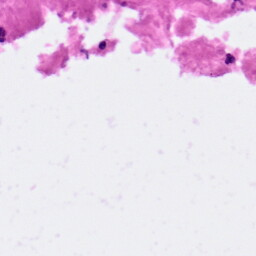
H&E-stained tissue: Pancreatic